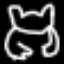
Label: frog